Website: macys
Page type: account-selection
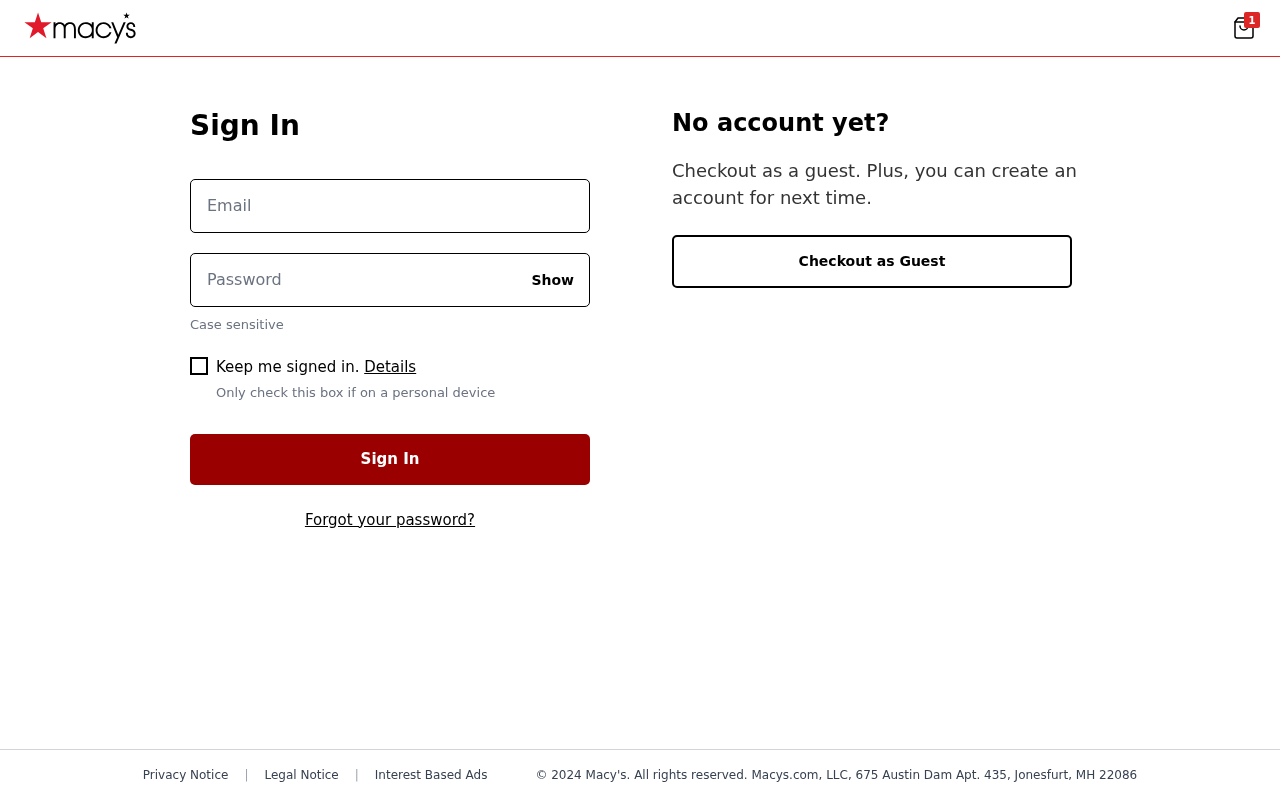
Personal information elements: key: PII_LOGIN_USERNAME
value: paula.wright
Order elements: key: ORDER_NUM_ITEMS
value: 1